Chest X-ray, PA view. Patient: 53 years old, sex F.
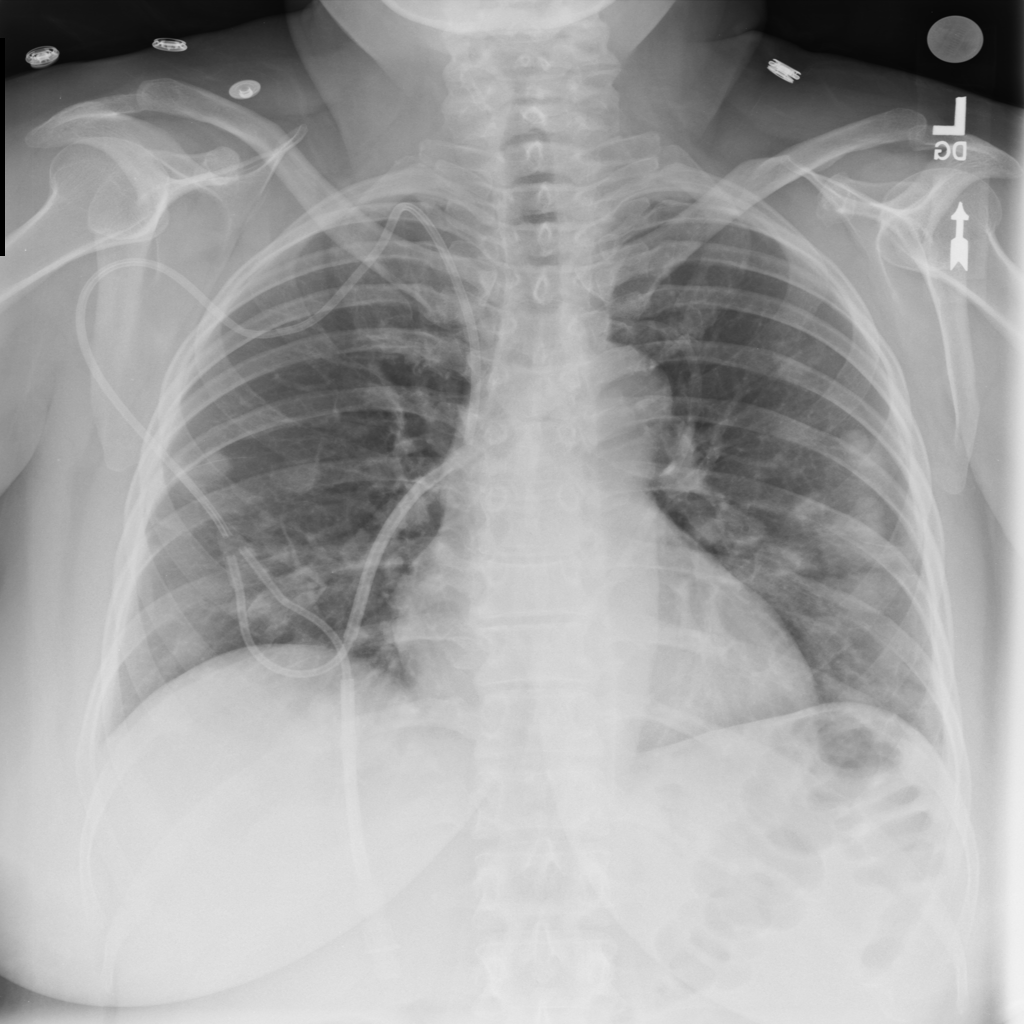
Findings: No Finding